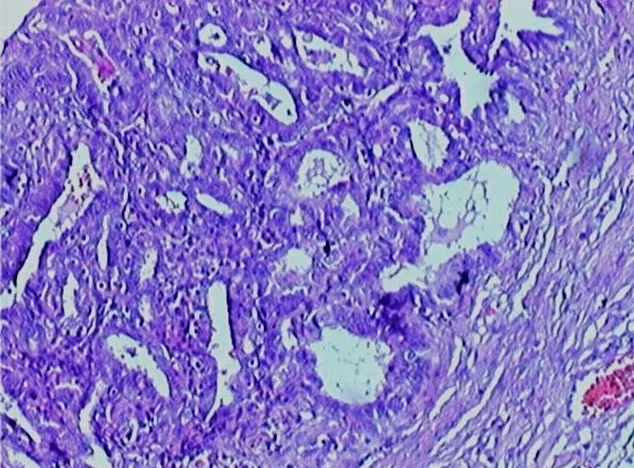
HES X 10, adenocarcinoma infiltrating the tubal wall until the sub serosa.
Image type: pathology (h&e)